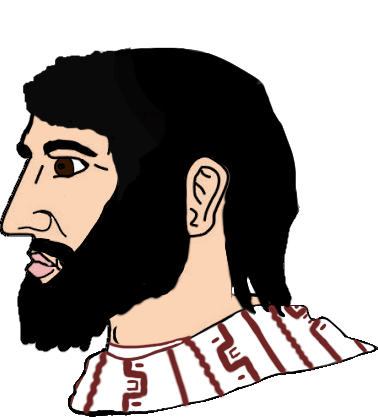
Label: 4_Yes_Chad